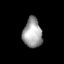
Tissue: skin
Cell type: Epithelial cells
Senescence score: 0.2643
Nuclear area (px): 555
Mean DAPI intensity: 158.45